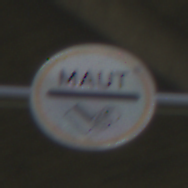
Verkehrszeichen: MautflichtigeStrecke
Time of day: SunriseSunset
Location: Outdoor (Suburban)
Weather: PartlyCloudy
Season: NotSpecified
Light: Natural